Question: I am trying to implement navigation view using support library. Using primary color, the selected menu in navigation drawer is highlighted. But I want to remove the highlighted background of the selected item.

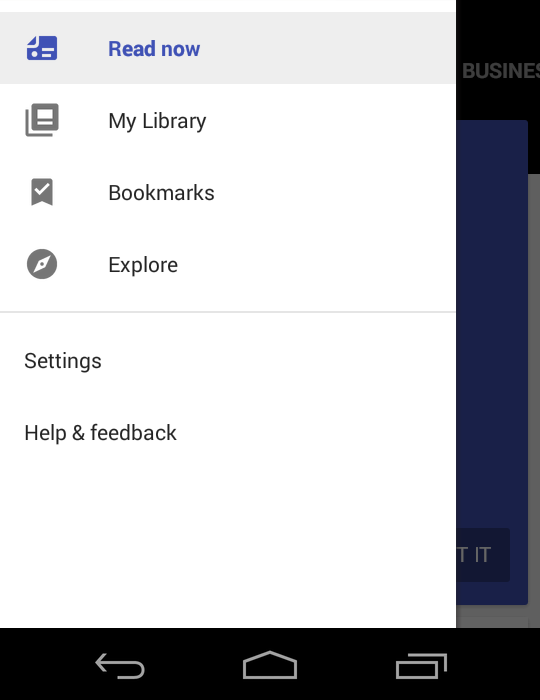
Answer: add '<item name="colorControlHighlight">@color/yourColor</item>
' to your Theme (in ) and it will change the grey color.
setting the Color to '@android:color/transparent' will solve your problem.
If you want to change the BackgroundColor when item is selected or pressed create a as a drawable and add
'<item name="android:selectableItemBackground">@drawable/row_selector</item>' to the Theme
the selector () could look somthing like this:
'''
<?xml version="1.0" encoding="utf-8"?>
<selector xmlns:android="http://schemas.android.com/apk/res/android">
<item android:state_selected="true" android:drawable="@drawable/selected_gray"/>
<item android:state_pressed="true" android:drawable="@drawable/pressed_gray"/>
</selector>
'''